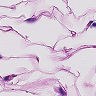
Metastatic tissue present: no